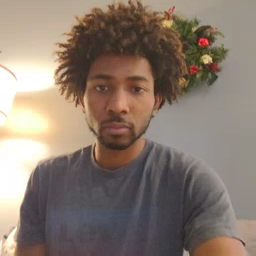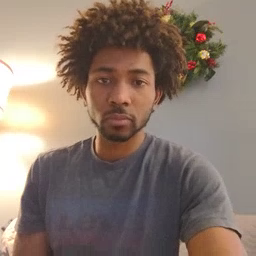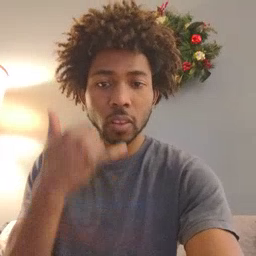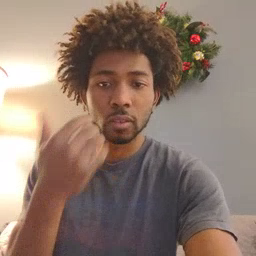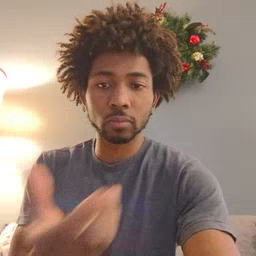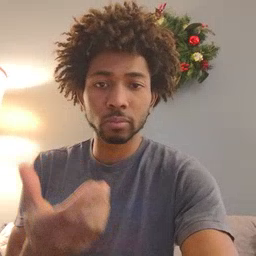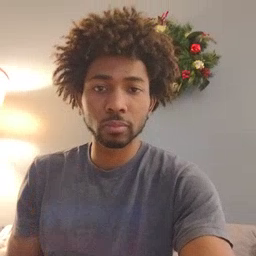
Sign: callonphone